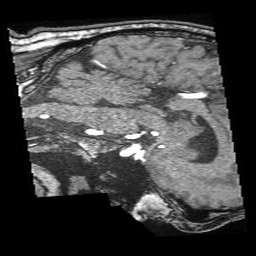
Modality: angio
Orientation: sagittal
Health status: ill
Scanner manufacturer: siemens
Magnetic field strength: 1.5 T
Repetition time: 0.026 s
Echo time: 0.007 s